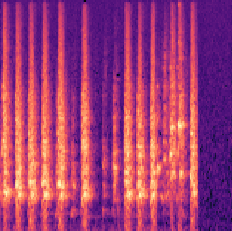
Sound class: Dog